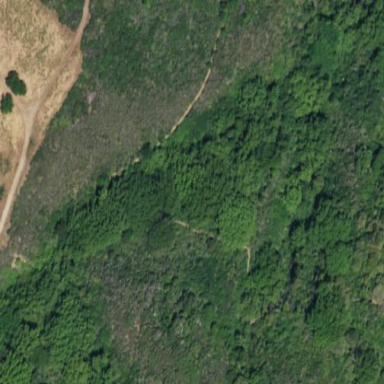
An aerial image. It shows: Patch of scrub vegetation.